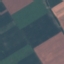
Land use / land cover: AnnualCrop